Interaction volume radius: 5 \u00c5
Interaction volume height: 10 \u00c5
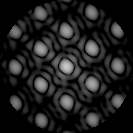
Disorder parameter: 0.0404